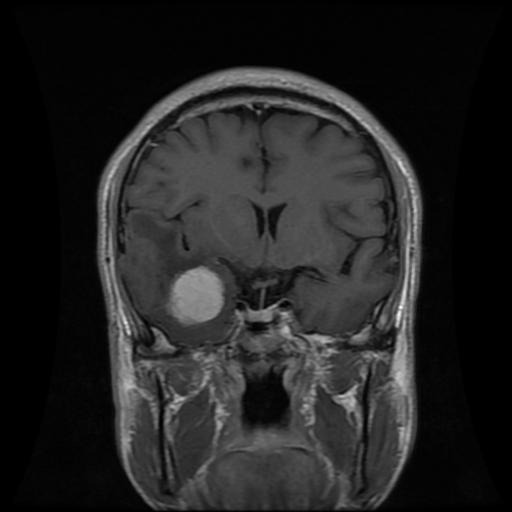
Label: meningioma